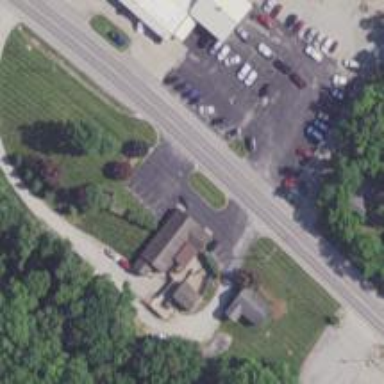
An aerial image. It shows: Veterinary facility.